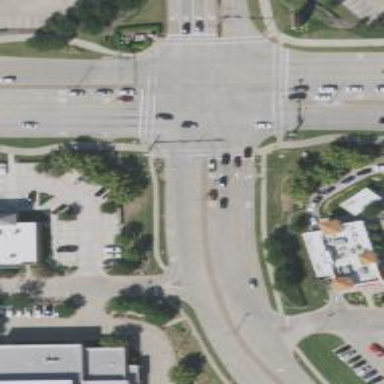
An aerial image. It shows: Tertiary road with separate sidewalk.